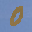
Label: 0